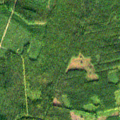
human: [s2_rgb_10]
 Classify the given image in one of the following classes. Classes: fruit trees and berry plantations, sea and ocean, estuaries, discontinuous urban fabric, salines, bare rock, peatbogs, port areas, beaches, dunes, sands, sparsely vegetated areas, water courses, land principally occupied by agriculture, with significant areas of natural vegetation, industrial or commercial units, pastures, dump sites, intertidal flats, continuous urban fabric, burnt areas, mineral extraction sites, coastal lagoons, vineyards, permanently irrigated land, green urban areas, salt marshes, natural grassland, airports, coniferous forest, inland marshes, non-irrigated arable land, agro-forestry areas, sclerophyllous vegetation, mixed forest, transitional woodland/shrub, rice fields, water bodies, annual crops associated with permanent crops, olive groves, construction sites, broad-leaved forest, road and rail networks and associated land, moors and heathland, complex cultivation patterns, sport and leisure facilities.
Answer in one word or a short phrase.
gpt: coniferous forest, mixed forest, transitional woodland/shrub